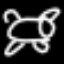
Label: frog